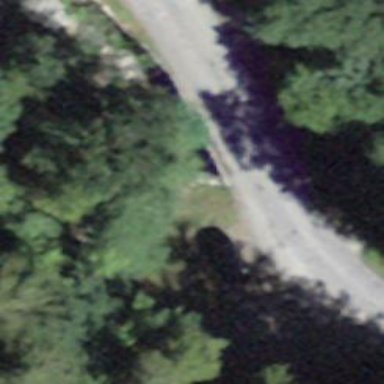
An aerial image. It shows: Unclassified road.